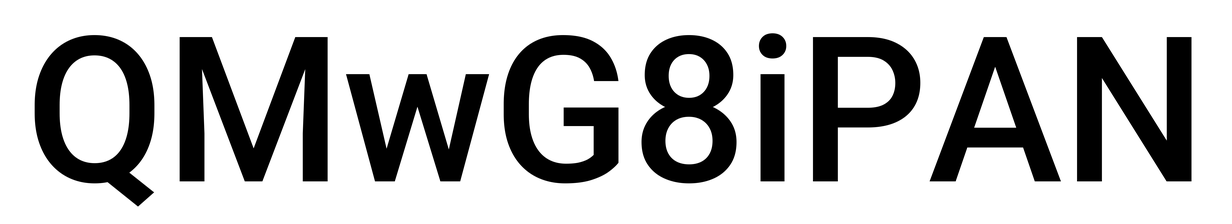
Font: Roboto_Medium